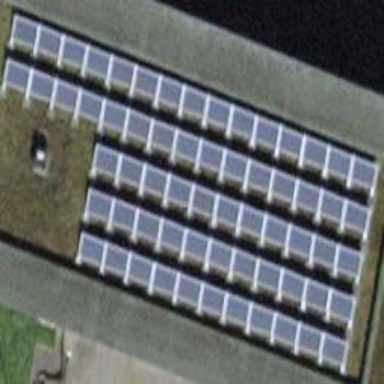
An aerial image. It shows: Solar power generator using photovoltaic panels.